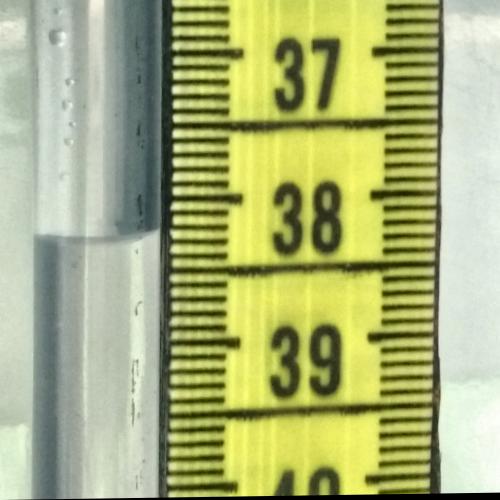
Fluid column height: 38.2 cm